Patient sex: M
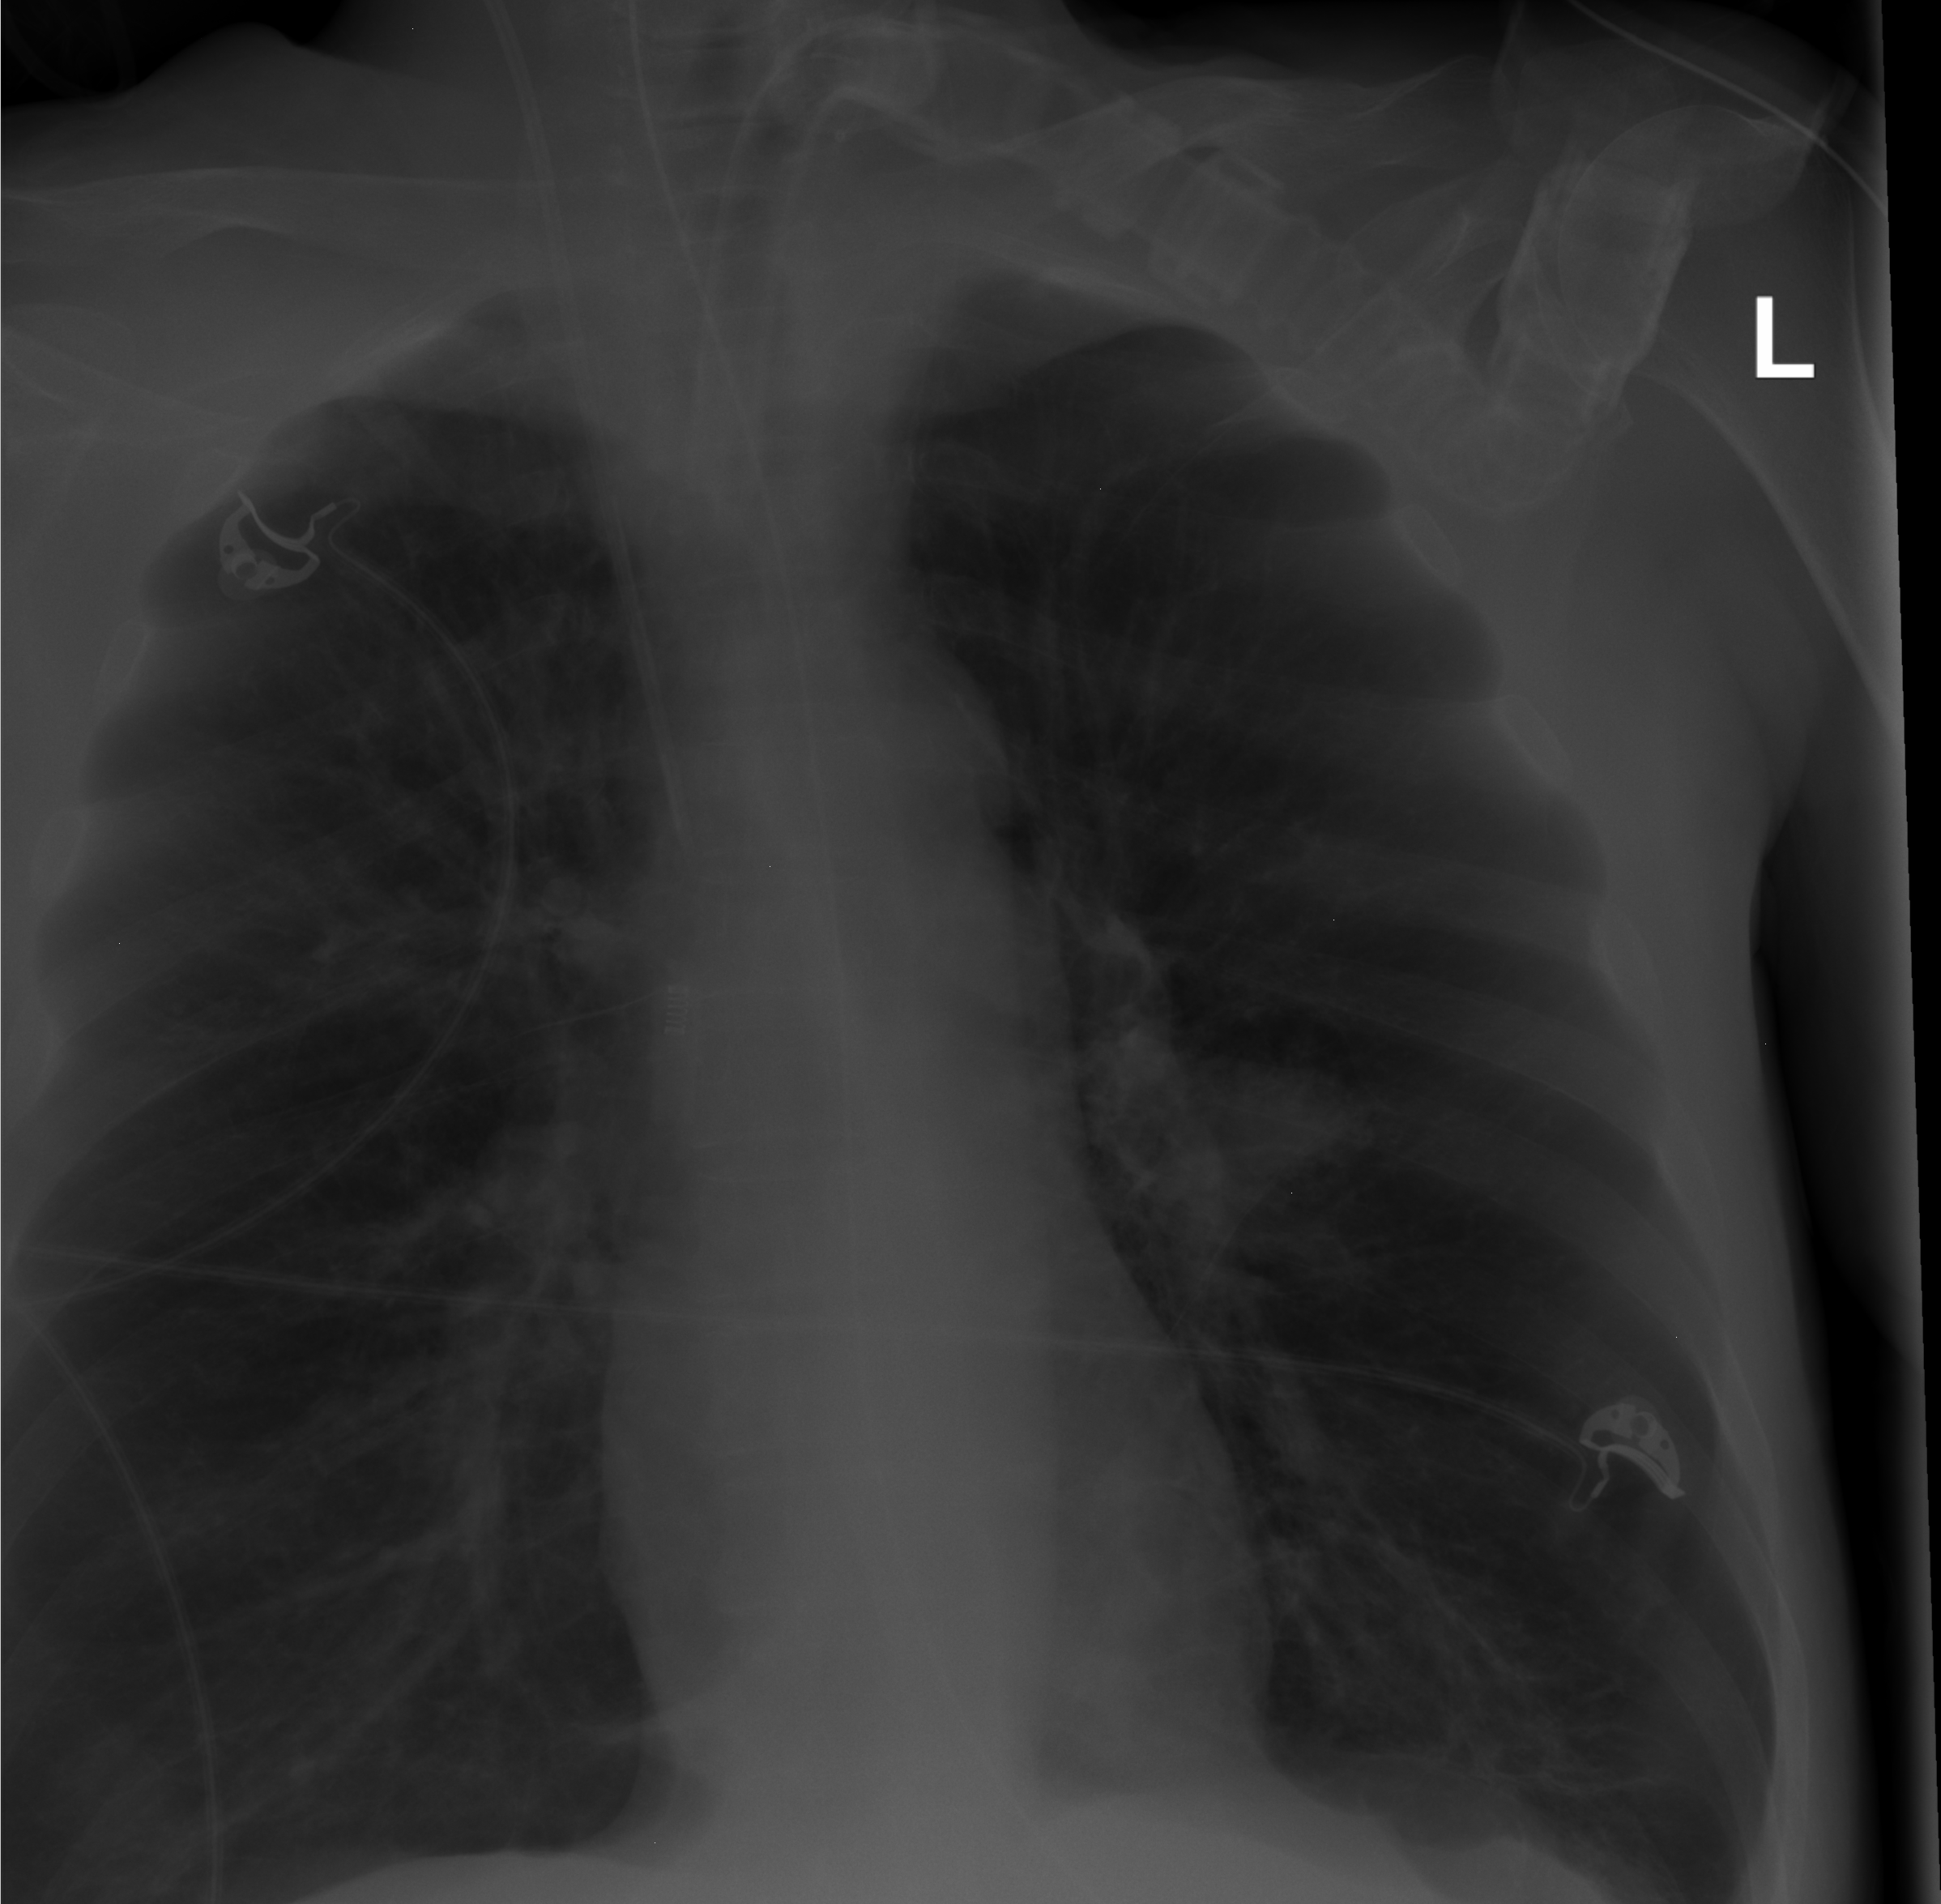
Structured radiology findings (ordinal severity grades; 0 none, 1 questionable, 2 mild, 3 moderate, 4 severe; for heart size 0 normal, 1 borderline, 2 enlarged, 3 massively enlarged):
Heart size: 0
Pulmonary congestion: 0
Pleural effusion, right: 0
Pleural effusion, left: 0
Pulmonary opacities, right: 0
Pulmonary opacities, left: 0
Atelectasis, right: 0
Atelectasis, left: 2